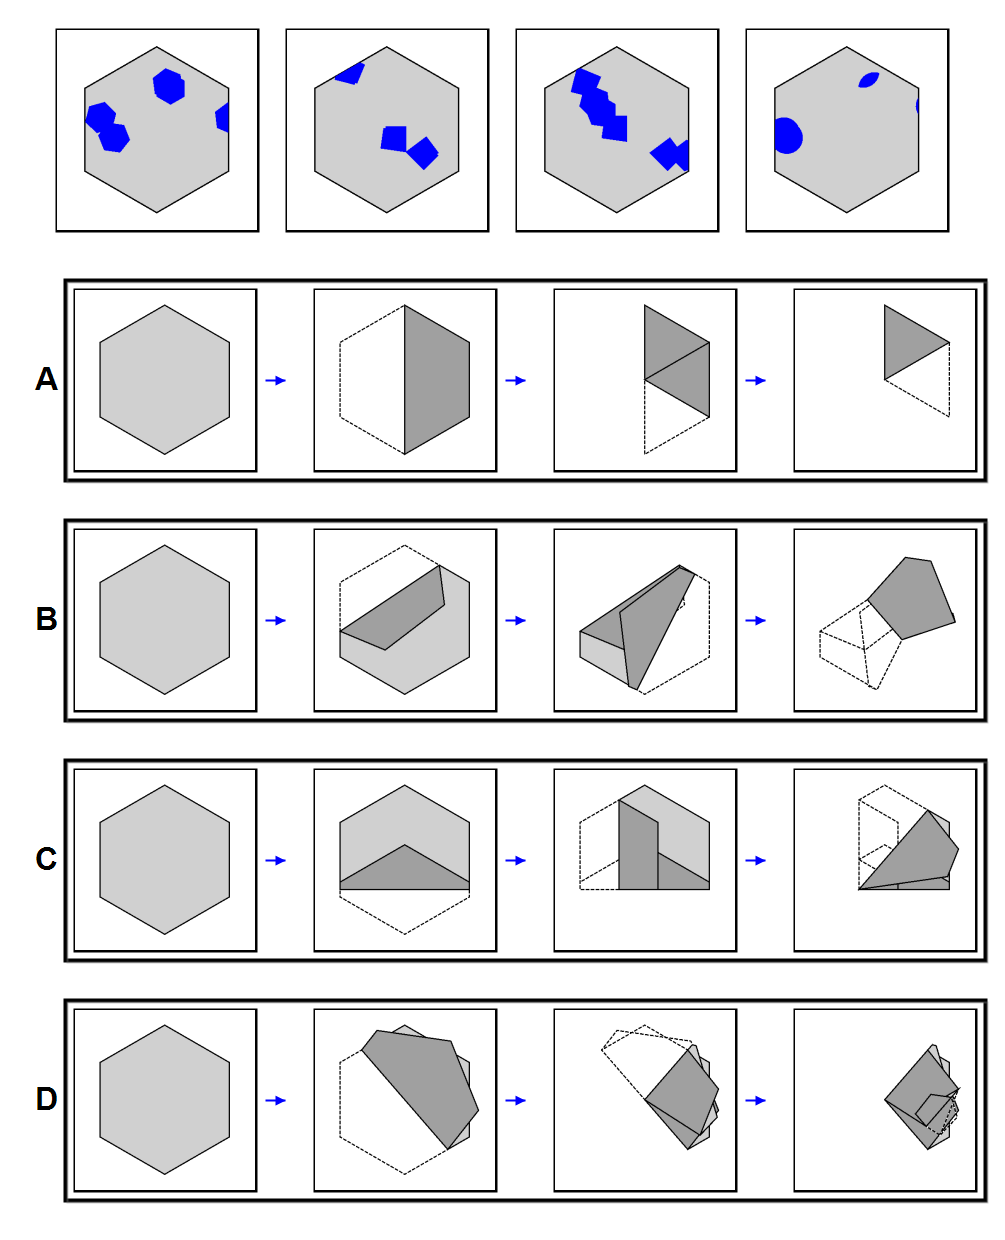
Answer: B